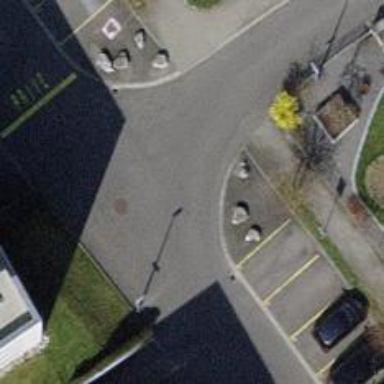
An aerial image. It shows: Block barrier.